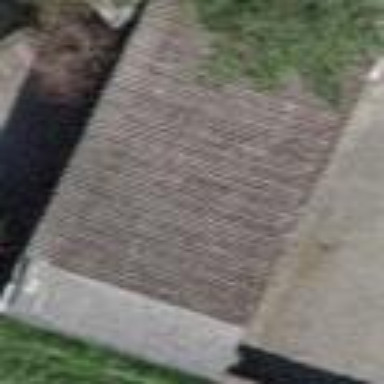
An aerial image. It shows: Flat roof on building.